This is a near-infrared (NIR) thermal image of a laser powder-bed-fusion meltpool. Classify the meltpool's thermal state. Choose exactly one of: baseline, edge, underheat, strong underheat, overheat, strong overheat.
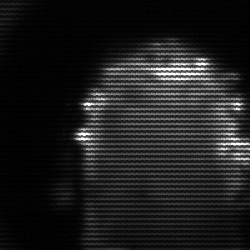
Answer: baseline